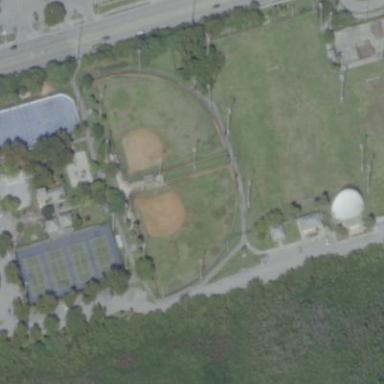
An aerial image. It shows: Baseball pitch for leisure and sports activities.